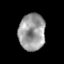
Tissue: prostate
Cell type: Epithelial cells
Senescence score: 0.3518
Nuclear area (px): 948
Mean DAPI intensity: 155.648